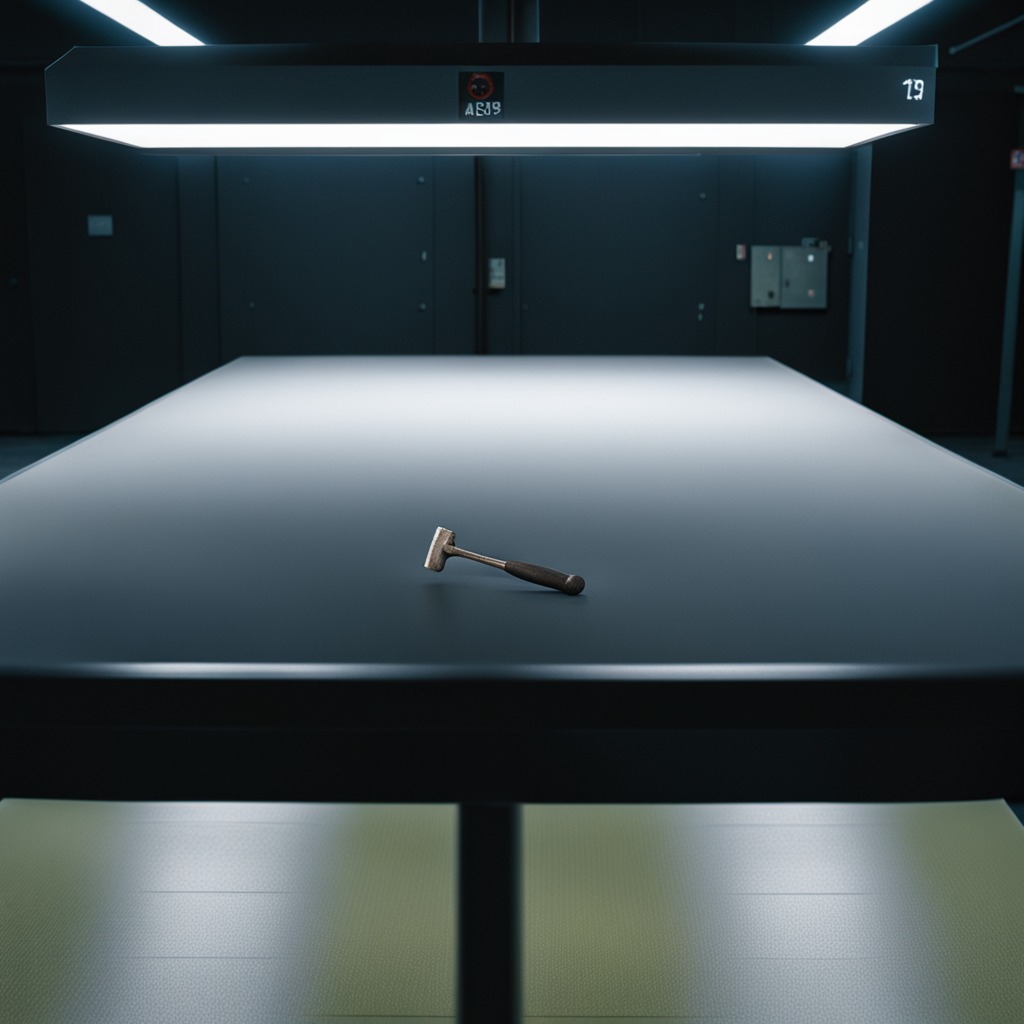
A hammer lies on a clean empty table in a railway signal maintenance room lit by harsh overhead fluorescents photorealistic surface textures crisp shadows high dynamic range